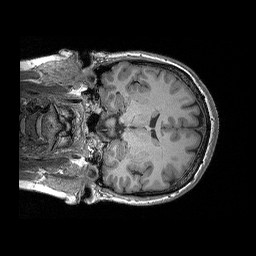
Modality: T1w
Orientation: coronal
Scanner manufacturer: siemens
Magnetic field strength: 3 T
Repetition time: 2.3 s
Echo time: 0.00298 s